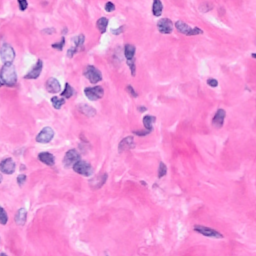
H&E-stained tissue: Breast